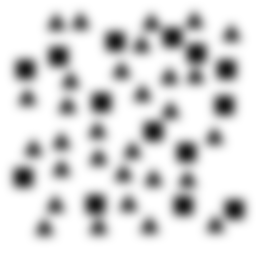
Squares: 14
Triangles: 30
Stars: 0
Total shapes: 44